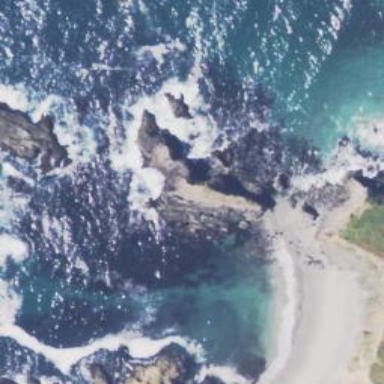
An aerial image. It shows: Picturesque coastline scene.